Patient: sex M, age 35
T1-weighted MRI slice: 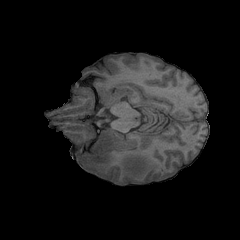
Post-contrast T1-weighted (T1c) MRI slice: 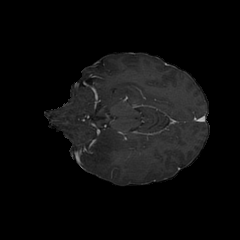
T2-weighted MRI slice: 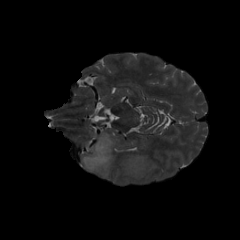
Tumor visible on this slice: yes
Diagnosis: Astrocytoma, IDH-mutant
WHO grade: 4